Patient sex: M
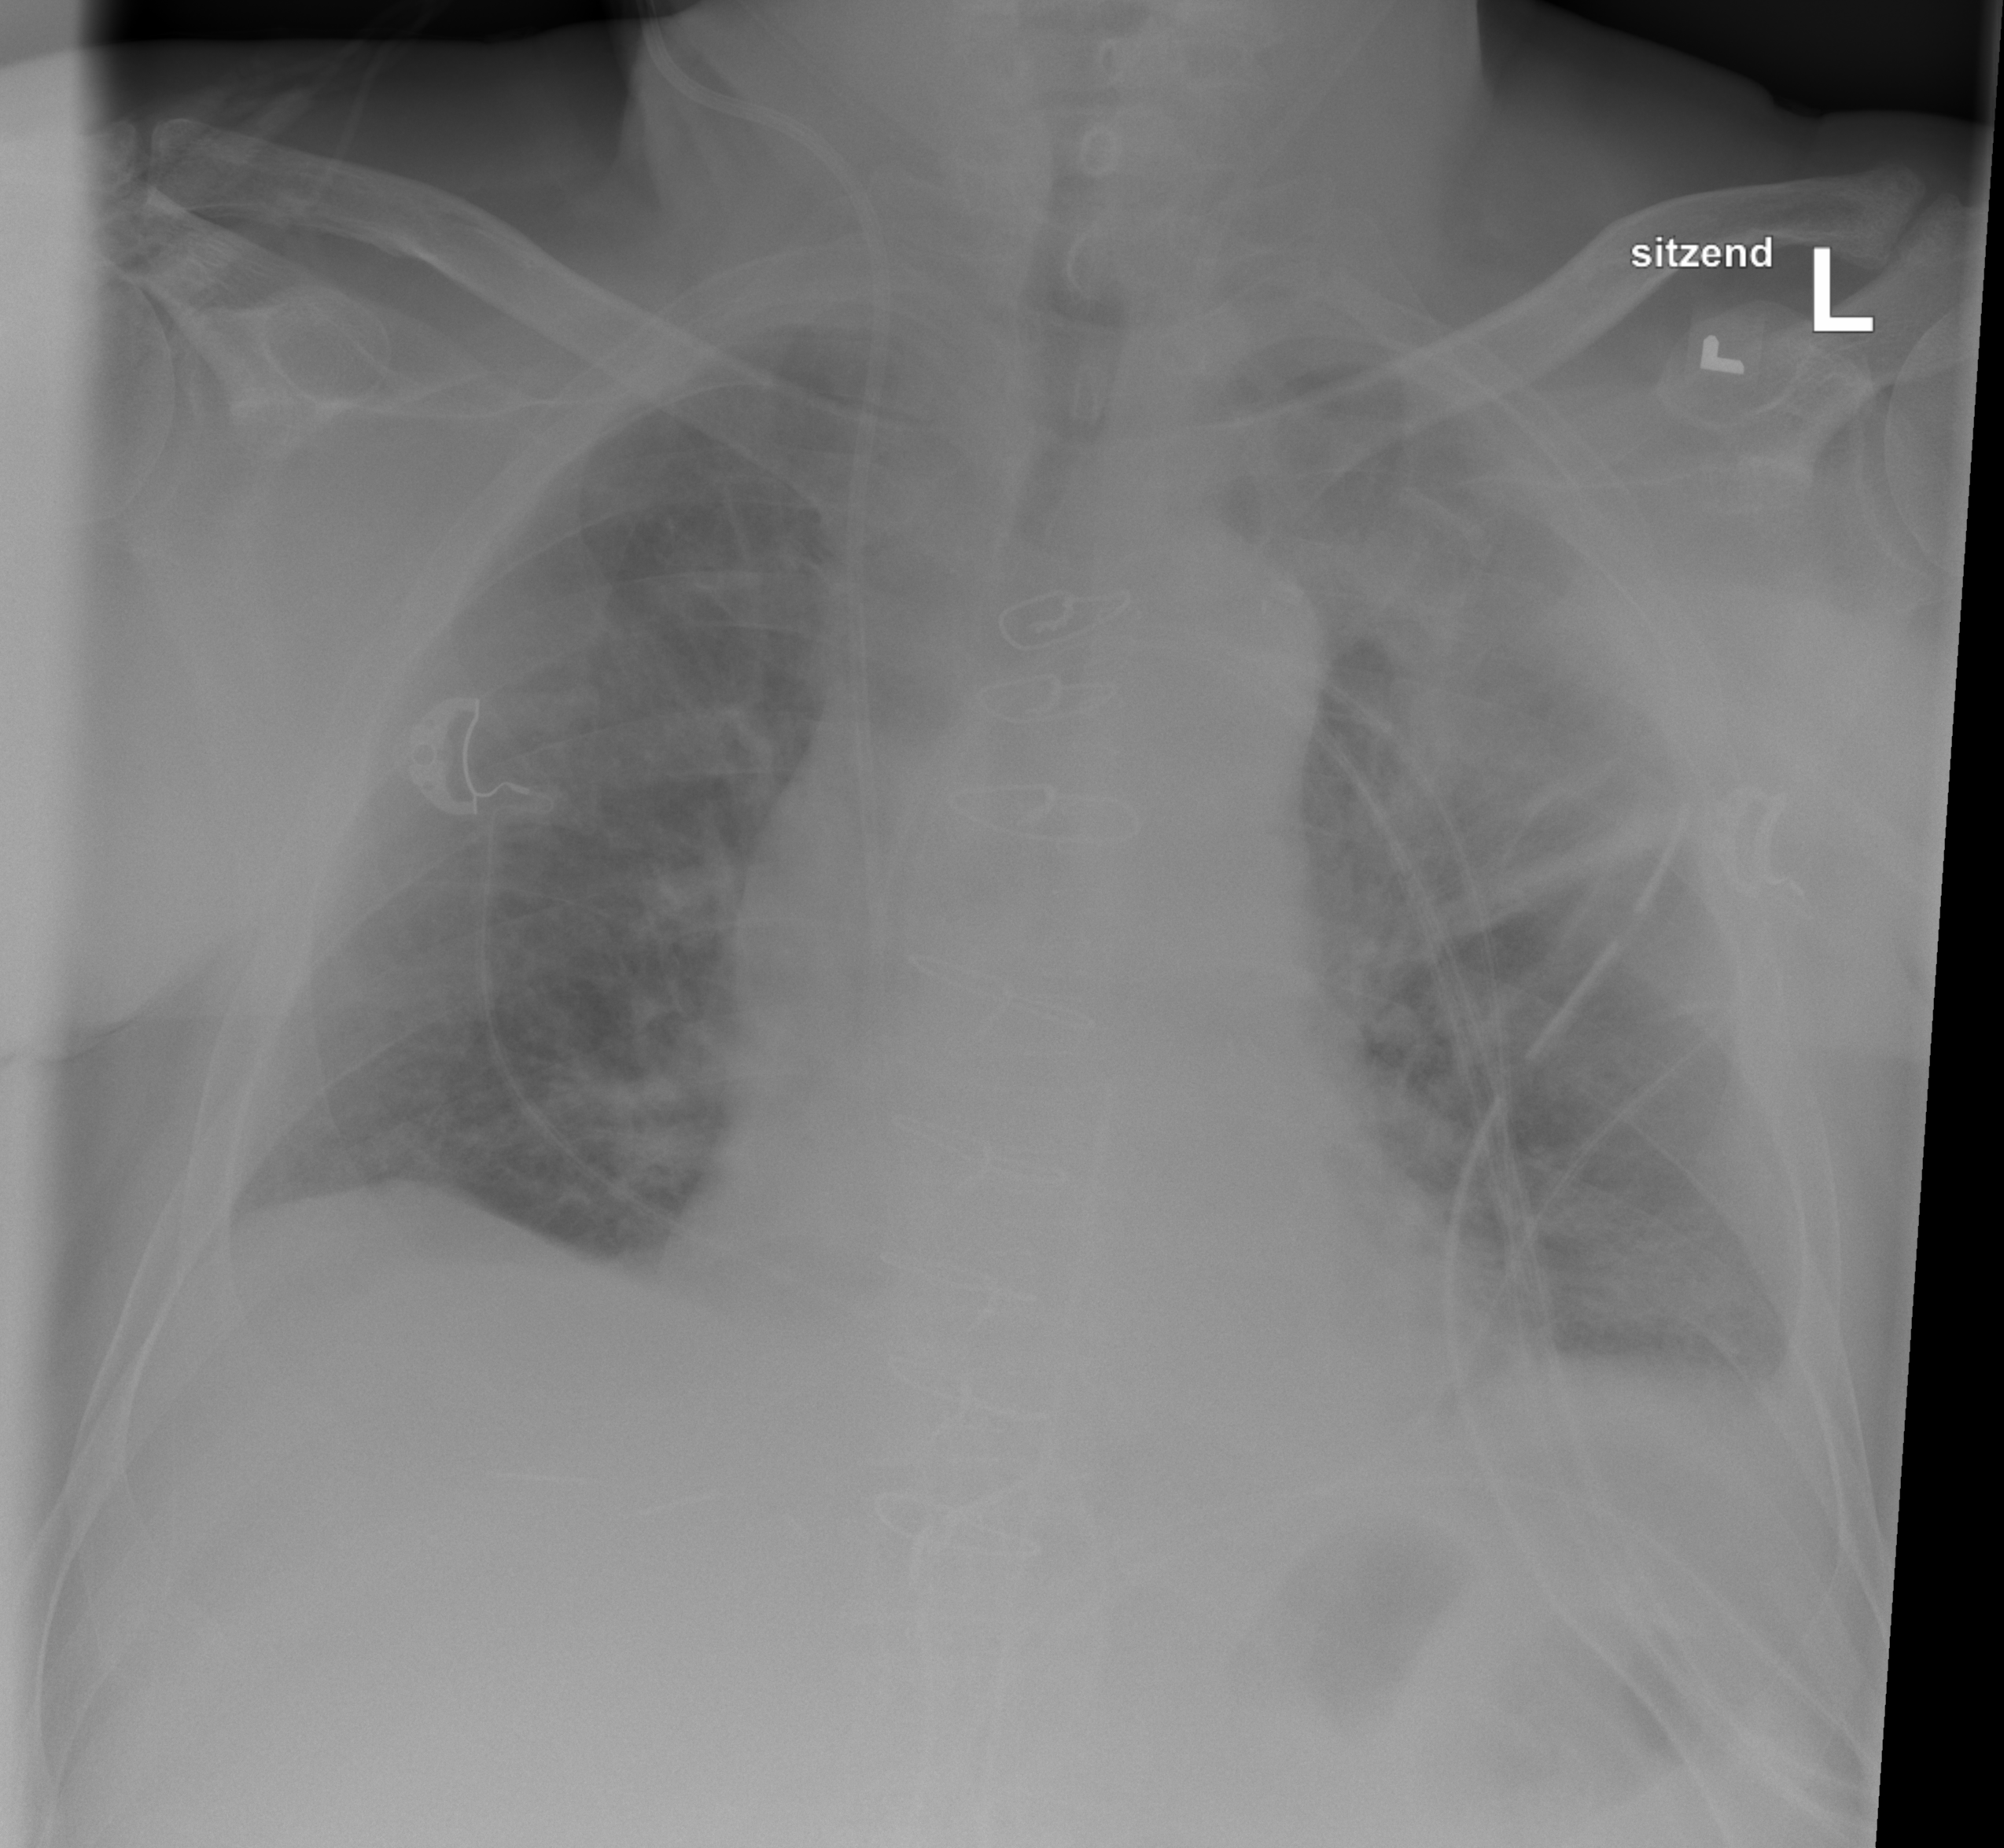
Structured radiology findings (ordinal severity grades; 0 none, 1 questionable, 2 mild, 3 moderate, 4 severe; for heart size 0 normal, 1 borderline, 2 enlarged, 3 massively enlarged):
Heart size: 0
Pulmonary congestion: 2
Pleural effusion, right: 0
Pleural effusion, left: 2
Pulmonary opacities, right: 2
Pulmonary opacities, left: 2
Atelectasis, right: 0
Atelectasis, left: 2